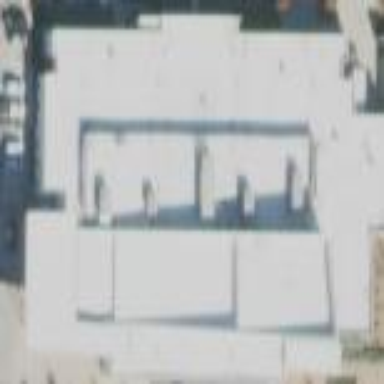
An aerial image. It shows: Public clinic building.